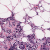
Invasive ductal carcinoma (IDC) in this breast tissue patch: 1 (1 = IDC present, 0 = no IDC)